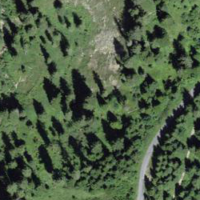
EUNIS habitat code: 43
Species observed at this site:
Astrantia major